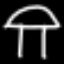
Label: mushroom